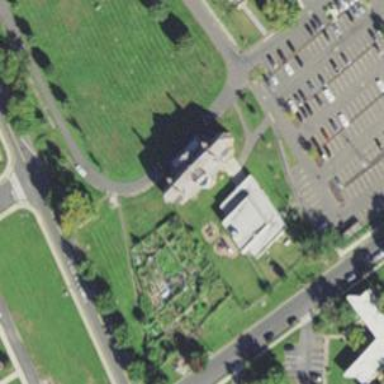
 leisure land intended for communal use."